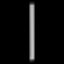
Label: line